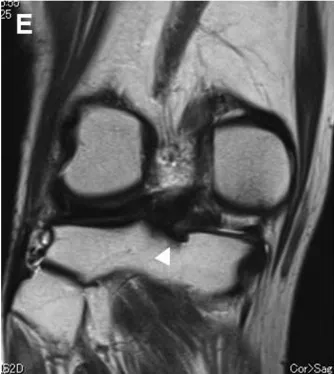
(E) T2-weighted images generally showed that the posterior root of the medial meniscus had been preserved (arrowhead).
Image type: radiology (mri)